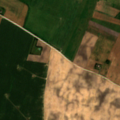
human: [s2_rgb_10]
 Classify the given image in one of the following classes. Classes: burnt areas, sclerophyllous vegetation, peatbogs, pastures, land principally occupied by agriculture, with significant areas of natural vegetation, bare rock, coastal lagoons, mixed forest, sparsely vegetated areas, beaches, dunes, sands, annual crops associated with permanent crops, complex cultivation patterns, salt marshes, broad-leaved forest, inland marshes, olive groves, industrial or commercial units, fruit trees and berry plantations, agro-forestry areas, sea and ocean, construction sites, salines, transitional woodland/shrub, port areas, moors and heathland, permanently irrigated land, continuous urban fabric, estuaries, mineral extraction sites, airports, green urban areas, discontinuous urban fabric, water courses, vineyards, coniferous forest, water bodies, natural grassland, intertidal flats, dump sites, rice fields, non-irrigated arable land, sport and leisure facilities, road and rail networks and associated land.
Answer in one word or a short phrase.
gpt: non-irrigated arable land, pastures